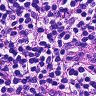
Metastatic tissue present: no